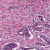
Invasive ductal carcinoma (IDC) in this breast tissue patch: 1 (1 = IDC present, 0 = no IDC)